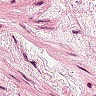
Metastatic tissue present: no